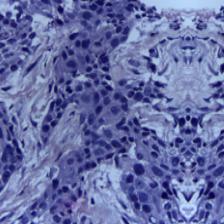
Diagnosis: OSCC